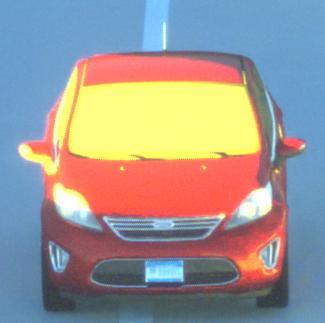
Make: Ford
Model: Fiesta
Detailed model: ’09 Sedan (seventh series)
Model produced from: 2010
Model produced until: 2017
Doors: 4
Color: red
Road condition: dry road
Daytime: sunrise or sunset
Contrast: high contrast